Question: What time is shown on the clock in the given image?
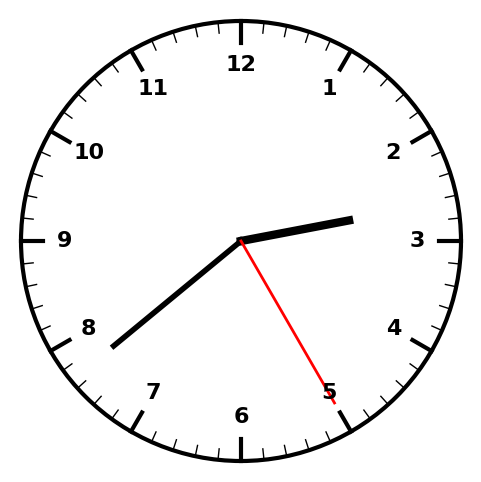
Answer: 02:38:25